Interaction volume radius: 10 \u00c5
Interaction volume height: 15 \u00c5
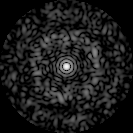
Disorder parameter: 0.8077